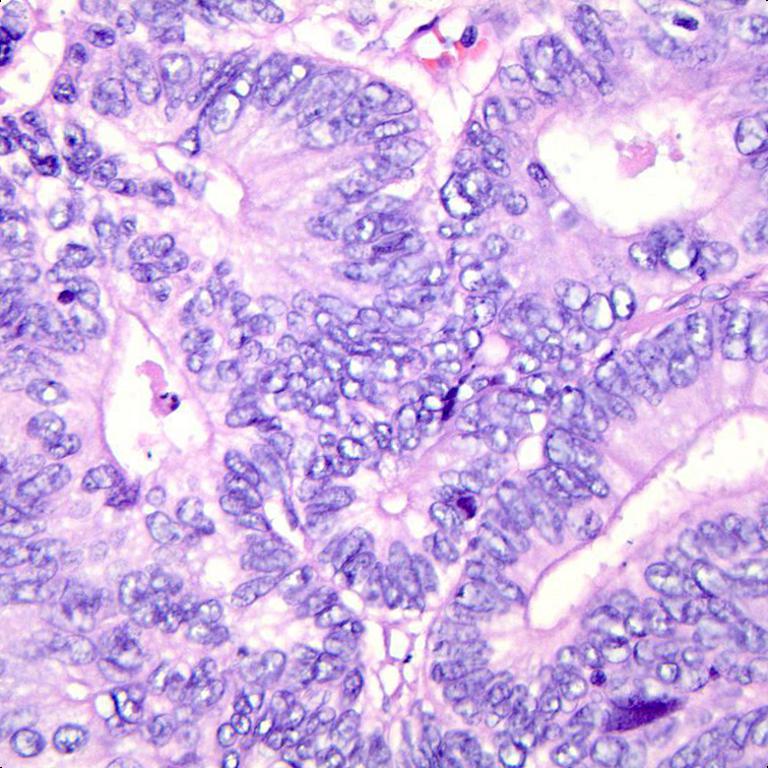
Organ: colon
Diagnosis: adenocarcinomas